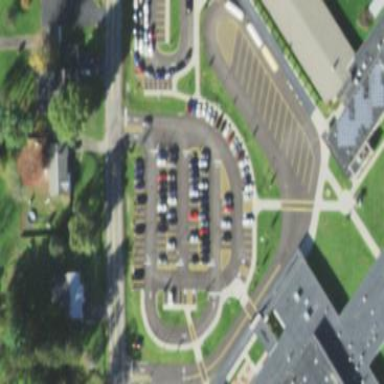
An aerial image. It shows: Parking area.